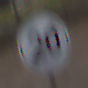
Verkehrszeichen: EndeGeschwindigkeit20
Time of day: MorningAfternoon
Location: Outdoor (Urban)
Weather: Overcast
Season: NotSpecified
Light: Natural